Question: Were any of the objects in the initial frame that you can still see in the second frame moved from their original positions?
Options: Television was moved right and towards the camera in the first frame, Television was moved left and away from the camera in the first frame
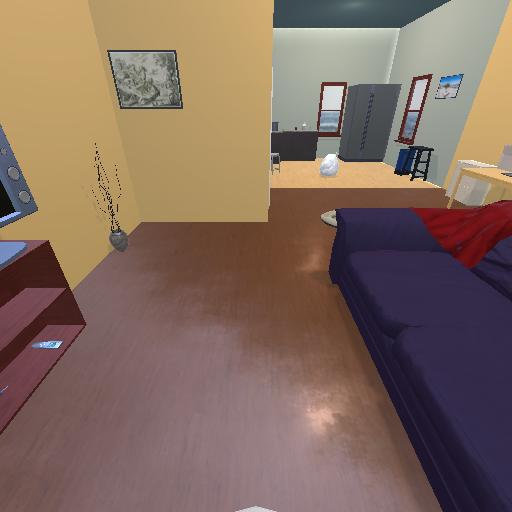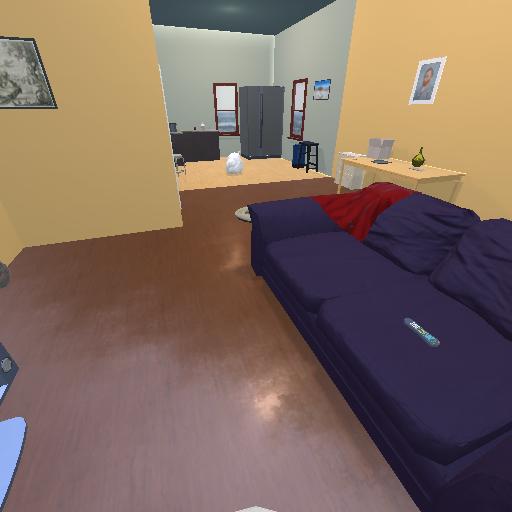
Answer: Television was moved right and towards the camera in the first frame